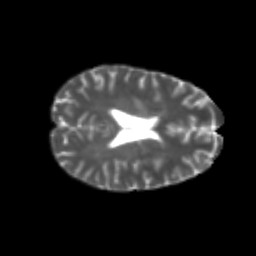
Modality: T2w
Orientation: axial
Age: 23
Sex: female
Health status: healthy
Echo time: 0.074 s